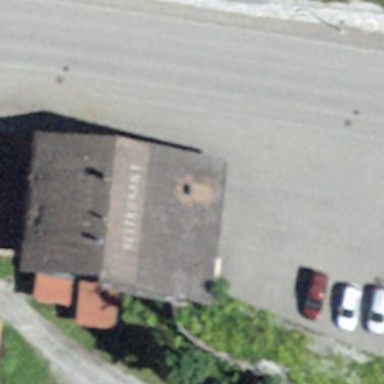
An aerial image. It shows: Building that houses restaurant.